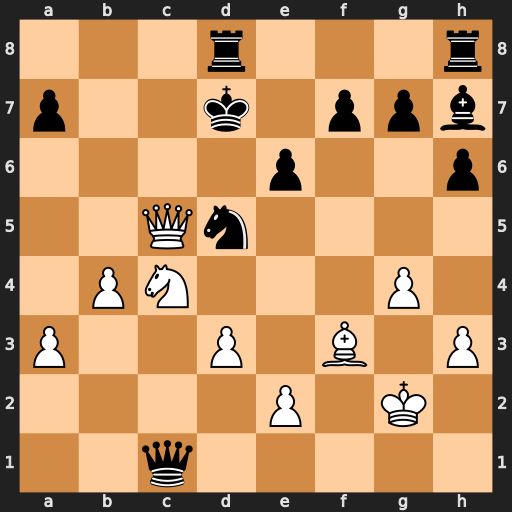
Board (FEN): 3r3r/p2k1ppb/4p2p/2Qn4/1PN3P1/P2P1B1P/4P1K1/2q5
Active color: w
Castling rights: -
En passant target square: -
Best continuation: Ne5+ Ke8 Qxc1